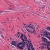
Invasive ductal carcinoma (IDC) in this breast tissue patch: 0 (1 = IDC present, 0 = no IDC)